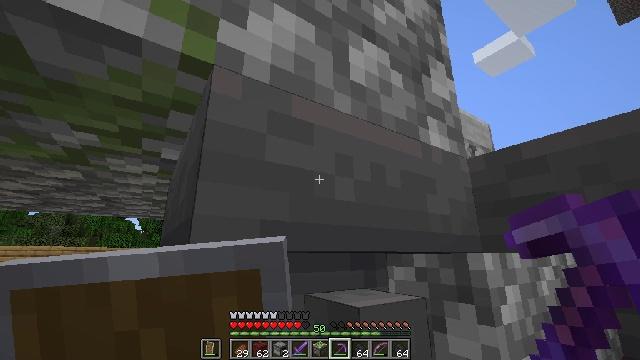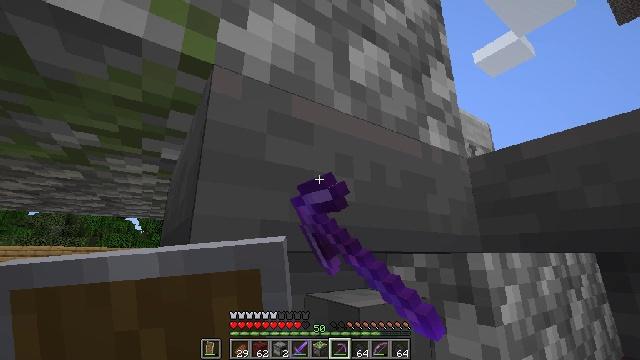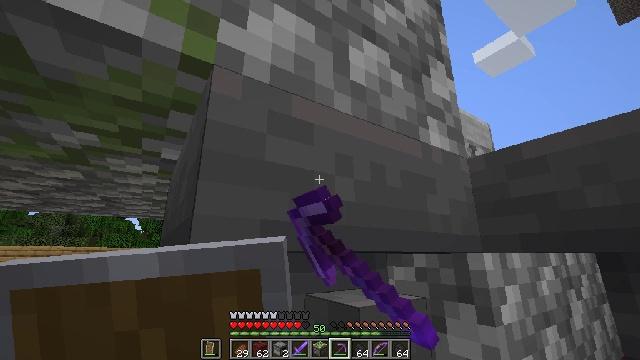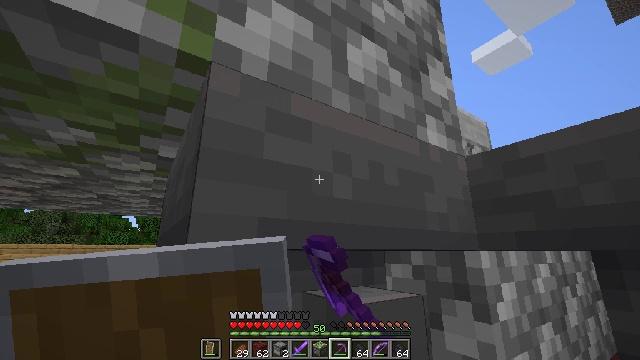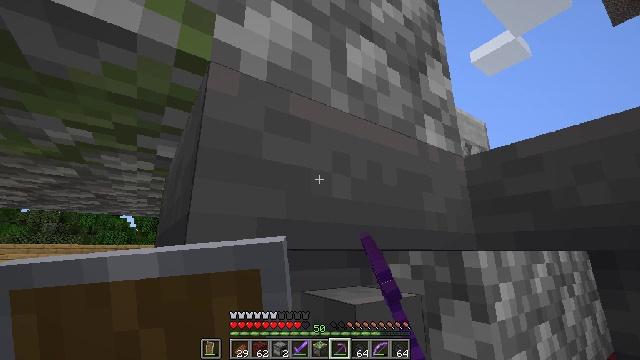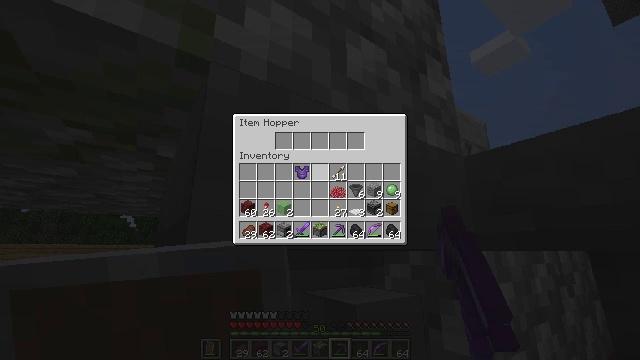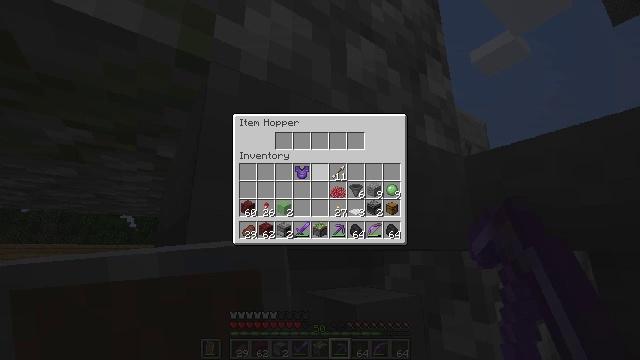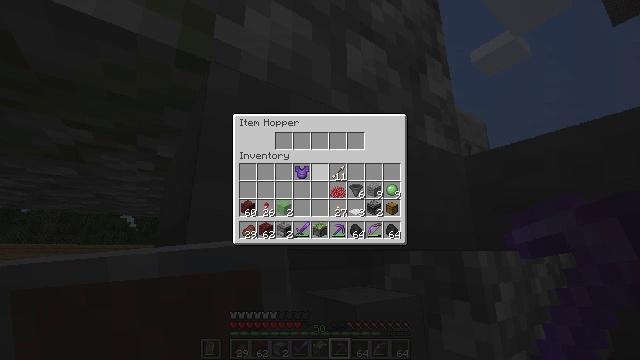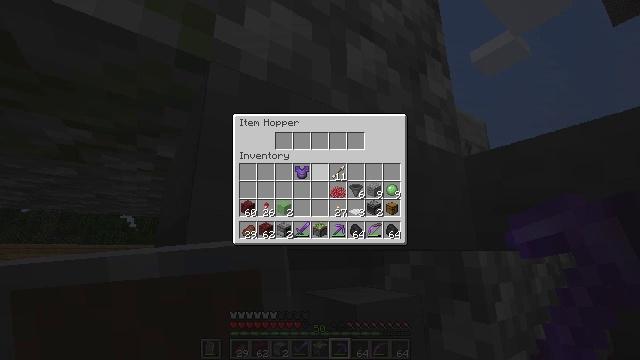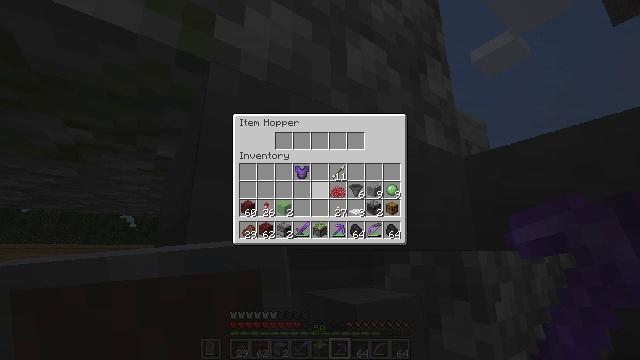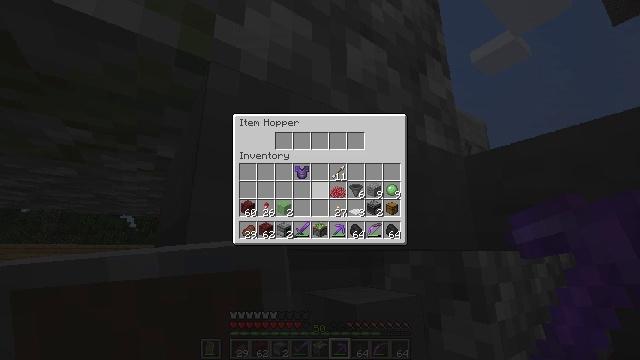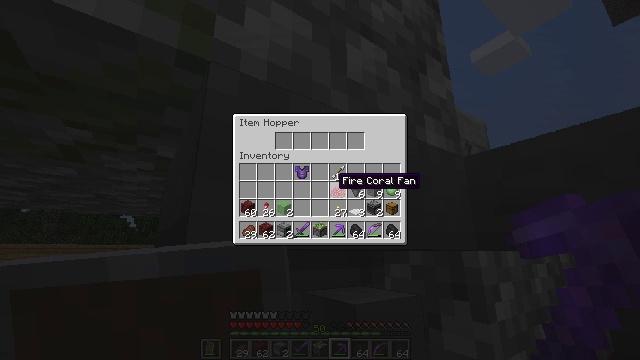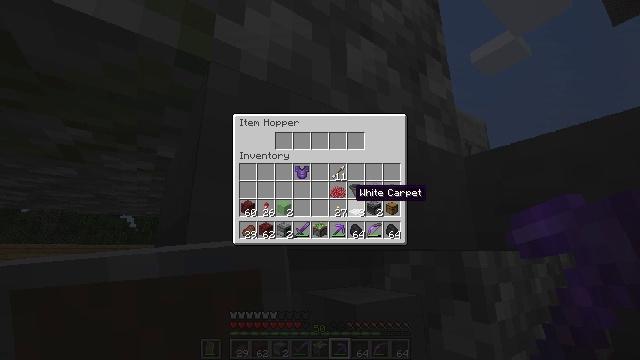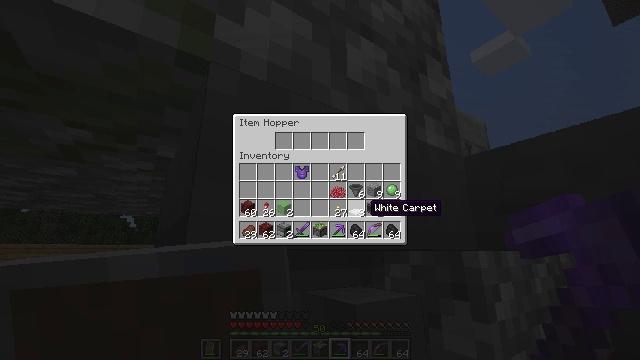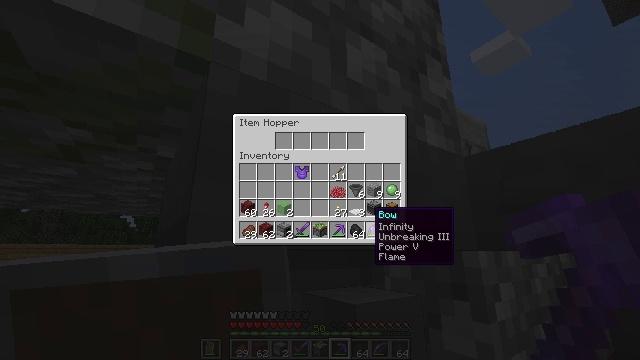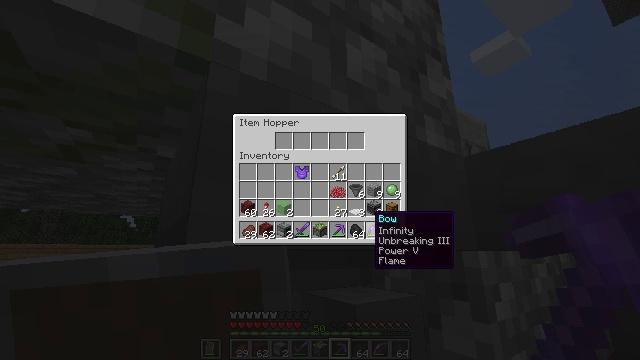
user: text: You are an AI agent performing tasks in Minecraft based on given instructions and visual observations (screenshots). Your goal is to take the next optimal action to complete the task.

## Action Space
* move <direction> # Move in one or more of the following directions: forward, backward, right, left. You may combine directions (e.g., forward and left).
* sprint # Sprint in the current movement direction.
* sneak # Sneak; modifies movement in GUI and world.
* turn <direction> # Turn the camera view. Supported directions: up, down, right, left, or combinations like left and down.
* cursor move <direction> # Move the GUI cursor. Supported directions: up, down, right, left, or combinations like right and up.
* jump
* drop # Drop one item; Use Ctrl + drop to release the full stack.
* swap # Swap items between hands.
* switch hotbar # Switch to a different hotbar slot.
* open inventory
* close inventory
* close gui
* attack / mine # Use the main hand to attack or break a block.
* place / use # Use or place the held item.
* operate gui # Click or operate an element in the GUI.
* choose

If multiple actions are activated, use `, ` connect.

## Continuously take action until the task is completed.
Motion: motion action
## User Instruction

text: Harvest the hopper from its place.
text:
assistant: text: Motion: use / place
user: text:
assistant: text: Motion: no_op
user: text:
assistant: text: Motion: no_op
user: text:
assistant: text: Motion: no_op
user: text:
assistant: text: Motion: no_op
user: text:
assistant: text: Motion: no_op
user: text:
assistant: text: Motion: no_op
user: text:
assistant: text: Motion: no_op
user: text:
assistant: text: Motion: no_op
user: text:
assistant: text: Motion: no_op
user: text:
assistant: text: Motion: sneak, turn right and down
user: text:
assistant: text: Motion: sneak, turn right and down
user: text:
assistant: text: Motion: sneak, turn right and down
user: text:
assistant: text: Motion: sneak, turn down
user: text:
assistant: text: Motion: sneak
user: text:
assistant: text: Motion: sneak
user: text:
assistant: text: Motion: sneak
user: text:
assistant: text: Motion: sneak
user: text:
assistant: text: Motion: sneak
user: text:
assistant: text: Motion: sneak
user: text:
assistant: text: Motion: sneak, use / place
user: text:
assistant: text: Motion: sneak
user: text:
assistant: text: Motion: sneak, turn right
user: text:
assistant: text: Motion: sneak
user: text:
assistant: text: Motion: sneak
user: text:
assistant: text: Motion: sneak
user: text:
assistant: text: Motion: sneak
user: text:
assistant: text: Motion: sneak, use / place
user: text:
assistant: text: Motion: sneak, use / place
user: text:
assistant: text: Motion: sneak, use / place